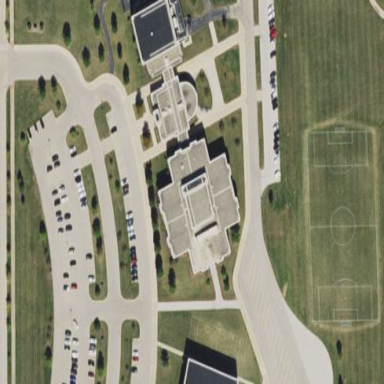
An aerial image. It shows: School building.